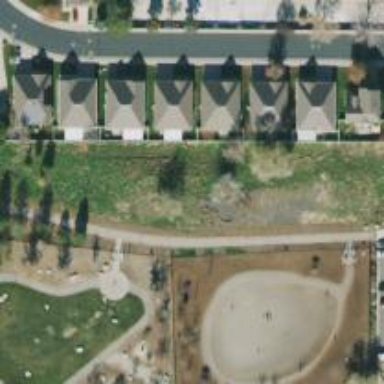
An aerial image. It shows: Dog park enclosed by fence.